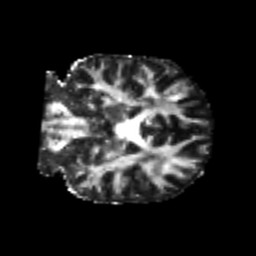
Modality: FA
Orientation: coronal
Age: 24
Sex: male
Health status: healthy
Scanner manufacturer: philips
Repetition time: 7.39 s
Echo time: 0.08599 s